Question: Here is a sample of my code:
'''
private void listView1_SelectedIndexChanged(object sender, EventArgs e)
{
if (listView1.SelectedItems.Count < 1)
{
MessageBox.Show("Please select an item first.");
}
else
{
string name = listView1.SelectedItems[0].SubItems[0].Text;
Binddata(name);
}
}
public void Binddata(string name)
{
textBox1.Text=name;
}
'''
My Windows From will look like this:

When I click on Item1 for the first time the textbox is displaying Item1. But then if I click on Item2, the number of selected items is becoming "0", so it is showing the message as "Please select an item first." and if I press ok, again the event is getting triggered and Item2 is getting binded.
Please help me out in this if I am missing any thing. Thanks in Advance.
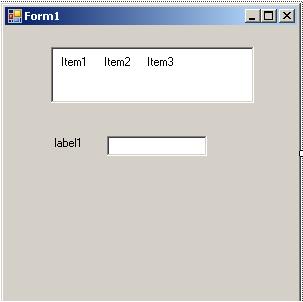
Answer: Not sure why that happens, I think it fires once for unselecting the previous selected item, and second time for selecting new item.
As a workaround use 'Timer' like this.
'''
private void listView1_SelectedIndexChanged(object sender, EventArgs e)
{
var timer = new System.Windows.Forms.Timer() { Interval = 50 };
EventHandler handler = null;
handler = (x, y) =>
{
timer.Tick -= handler;
timer.Enabled = false;
timer.Dispose();
if (listView1.SelectedItems.Count < 1)
{
MessageBox.Show("Please select an item first.");
}
else
{
string name = listView1.SelectedItems[0].SubItems[0].Text;
Binddata(name);
}
};
timer.Tick += handler;
timer.Enabled = true;
}
'''